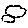
Label: cloud